Question: I'm trying to use spring with angularjs, so i need default page to be a html file. <URL> i saw that can map an url to a directory location using 'mvc:resources' but can't made it works, server never finds the page. If i use viewResolver works perfect, but this is not my goal.
'''
<?xml version="1.0" encoding="UTF-8"?>
<beans xmlns="http://www.springframework.org/schema/beans"
xmlns:xsi="http://www.w3.org/2001/XMLSchema-instance"
xmlns:p="http://www.springframework.org/schema/p"
xmlns:mvc="http://www.springframework.org/schema/mvc"
xmlns:context="http://www.springframework.org/schema/context"
xsi:schemaLocation="http://www.springframework.org/schema/beans
http://www.springframework.org/schema/beans/spring-beans-3.0.xsd
http://www.springframework.org/schema/context
http://www.springframework.org/schema/context/spring-context-3.0.xsd
http://www.springframework.org/schema/mvc http://www.springframework.org/schema/mvc/spring-mvc-3.0.xsd">
<context:component-scan base-package="com.outbottle" />
<mvc:annotation-driven />
<mvc:resources mapping="/**" location="/html/" />
<!--Old code-->
<!--bean id="viewResolver"
class="org.springframework.web.servlet.view.InternalResourceViewResolver"
p:prefix="/WEB-INF/html/"
p:suffix=".jsp" /-->
</beans>
'''

And this is that should handle the default request:
'''
@Controller
public class DefaultController {
@RequestMapping(value="/", method= RequestMethod.GET)
public String index(ModelMap map) {
map.addAttribute("hello", "Hello Spring from Netbeans!!");
return "html/index.html";
}
/*Old code*/
/*@RequestMapping(value="/", method= RequestMethod.GET)
public String index(ModelMap map) {
map.addAttribute("hello", "Hello Spring from Netbeans!!");
return "index";
}*/
}
'''
Can you please tell me what am i doing wrong? Thanks in advance!!
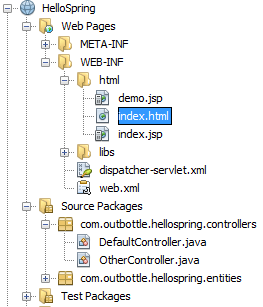
Answer: I moved the html folder to 'Web Pages' directory.

Then i changed this line '<mvc:resources mapping="/**" location="/html/" />' by this one '<mvc:resources mapping="/**" location="/,classpath:/html/" />' and is working as expected. Thanks all for help.